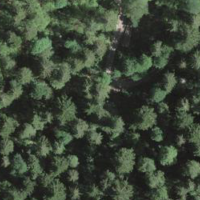
EUNIS habitat code: 43
Species observed at this site:
Senecio ovatus
Petasites albus